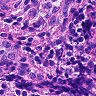
Metastatic tissue present: no